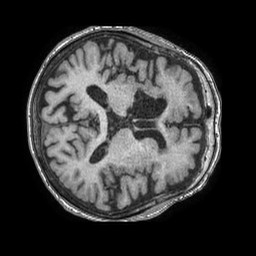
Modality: T1w
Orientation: axial
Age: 87
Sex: female
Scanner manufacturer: philips
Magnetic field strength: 1.5 T
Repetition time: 0.007565 s
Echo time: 0.003436 s